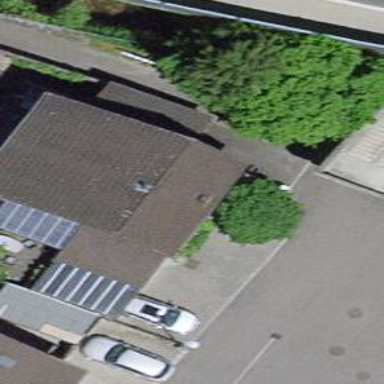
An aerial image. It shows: Detached building with saltbox-shaped roof.